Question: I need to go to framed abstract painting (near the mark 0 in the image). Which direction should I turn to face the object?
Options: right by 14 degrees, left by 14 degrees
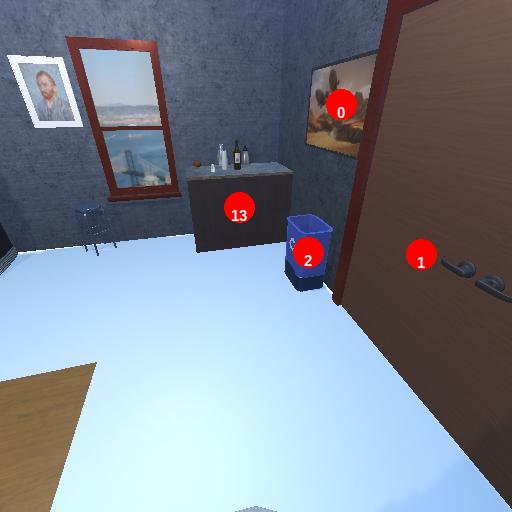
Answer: right by 14 degrees